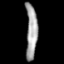
Tissue: skin
Cell type: Fibroblasts
Senescence score: 0.7965
Nuclear area (px): 613
Mean DAPI intensity: 162.031